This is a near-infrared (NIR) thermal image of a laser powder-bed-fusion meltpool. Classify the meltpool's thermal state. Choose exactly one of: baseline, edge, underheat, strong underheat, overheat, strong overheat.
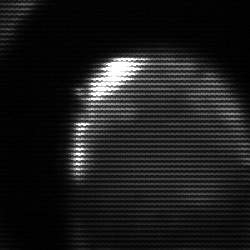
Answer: edge